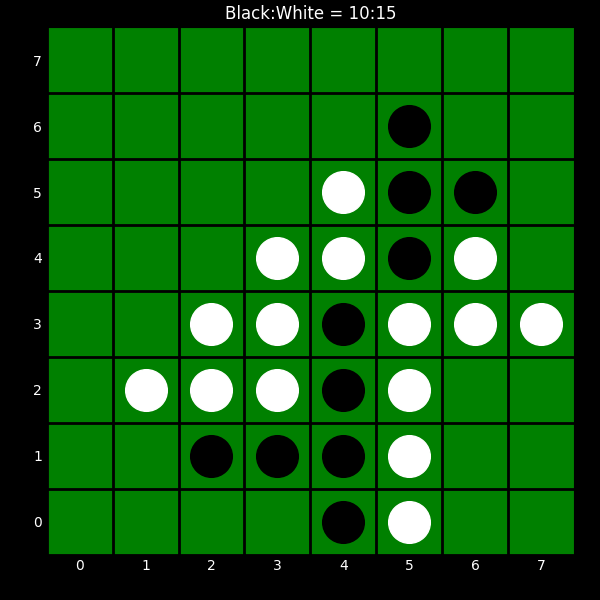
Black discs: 10
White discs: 15